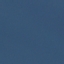
Land use / land cover class: SeaLake